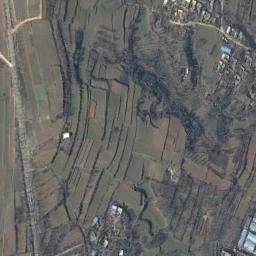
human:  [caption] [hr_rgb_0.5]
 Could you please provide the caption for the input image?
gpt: There are paths and houses in a patch of brown and green terraces .

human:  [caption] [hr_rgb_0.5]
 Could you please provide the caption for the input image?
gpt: The green plants are on the terrace .

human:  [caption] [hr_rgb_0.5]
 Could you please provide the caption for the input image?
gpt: The bare and green terrace is next to some houses and trees .

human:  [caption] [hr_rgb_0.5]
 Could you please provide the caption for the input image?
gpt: Most terraces are planted with crops .

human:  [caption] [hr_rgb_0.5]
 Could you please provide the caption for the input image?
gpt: There are many buildings beside the green terraces .